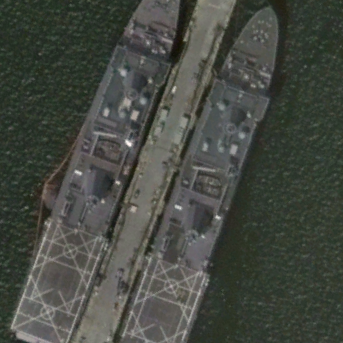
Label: combat